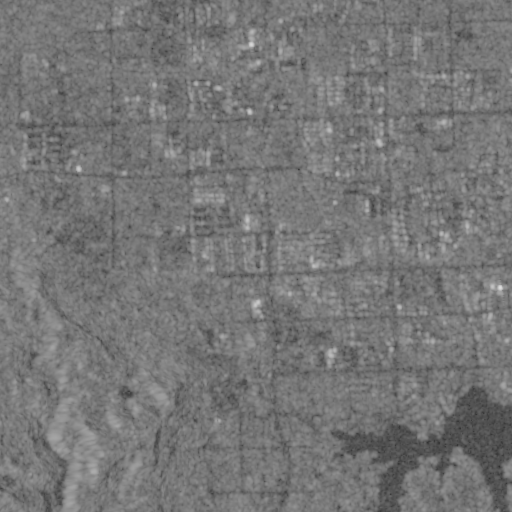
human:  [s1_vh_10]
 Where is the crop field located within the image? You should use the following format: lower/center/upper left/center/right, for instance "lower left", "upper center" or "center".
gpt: The crop field is located in the upper left of the image.
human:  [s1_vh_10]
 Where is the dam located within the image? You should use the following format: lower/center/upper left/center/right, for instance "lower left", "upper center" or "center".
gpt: The dam is located in the lower right of the image.
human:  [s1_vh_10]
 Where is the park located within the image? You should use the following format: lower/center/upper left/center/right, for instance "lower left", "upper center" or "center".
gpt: The park is located in the upper right of the image.
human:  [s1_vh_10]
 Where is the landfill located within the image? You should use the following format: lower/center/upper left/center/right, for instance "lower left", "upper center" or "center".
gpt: There is no landfill in the image.

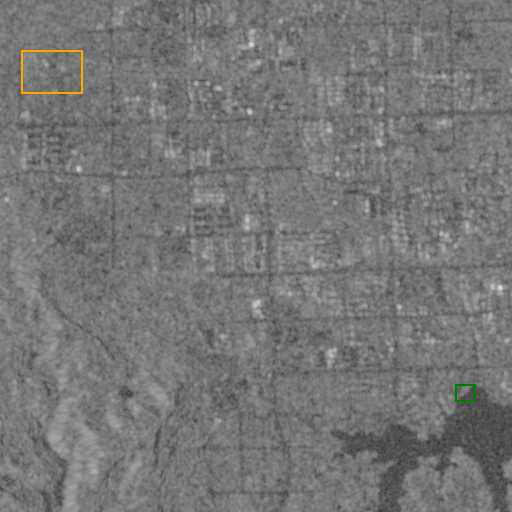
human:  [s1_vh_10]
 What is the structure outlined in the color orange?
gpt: The structure outlined in orange is a crop field.
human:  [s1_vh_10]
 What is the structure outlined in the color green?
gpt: The structure outlined in green is a dam.
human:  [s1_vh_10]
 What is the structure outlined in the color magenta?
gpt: There is no magenta outline.